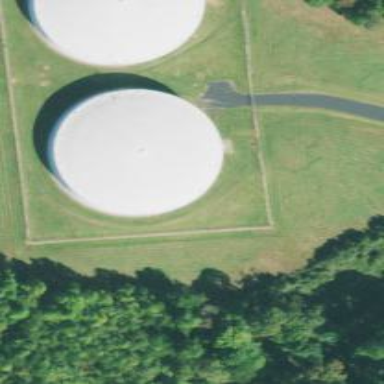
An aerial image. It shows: Storage tank that is man-made.